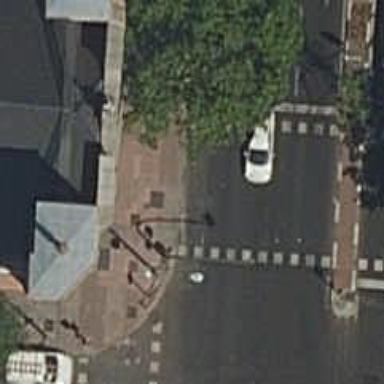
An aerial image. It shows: Sidewalk made of paving stones.